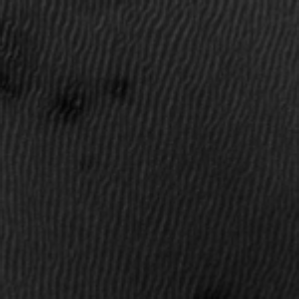
Label: frost